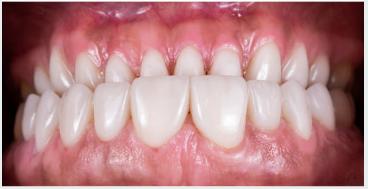
Condition: Gingivitis